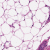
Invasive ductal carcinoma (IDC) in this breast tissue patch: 1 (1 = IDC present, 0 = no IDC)